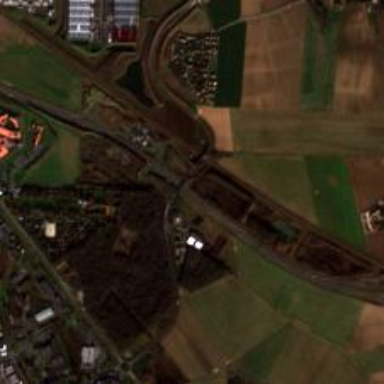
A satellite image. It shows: Motorway junction.